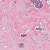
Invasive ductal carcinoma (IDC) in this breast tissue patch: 1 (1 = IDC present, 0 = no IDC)